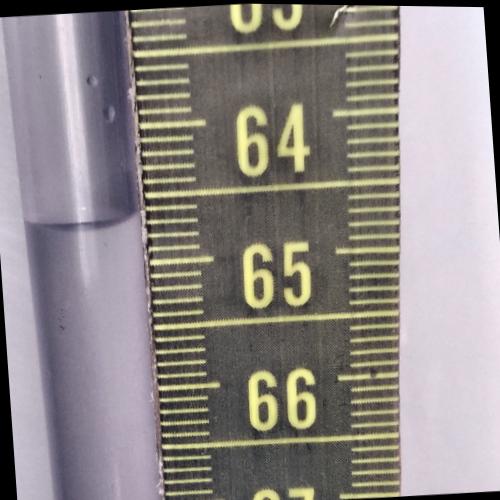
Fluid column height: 64.7 cm